Question: I need to add controls programmatically to a custom control and position them in a certain layout. I thought it would be easy enough create a replica at design time inside a panel and then use the generated code to build them in another panel at runtime.
The dimensions such as widths, height & size are not working as expected between runtime vs design time. Why is this?
Eg below has 2 design time panels. The panel on the left contains design time controls and the one on the right runtime controls.
'this.dateTimePicker1.Size = new System.Drawing.Size(219, 26);' sets the width = 219
However, at runtime 'dtp2.Size = new System.Drawing.Size(219, 26);' is too long and I have to use 'dtp1.Width = 150;' instead. Why 150 and not 219?

RunTime Control Code:
'''
private void BuildControls()
{
//
// dateTimePicker1
//
DateTimePicker dtp1 = new DateTimePicker();
dtp1.Location = new System.Drawing.Point(21, 35);
dtp1.Name = "dateTimePicker1";
//dtp1.Size = new System.Drawing.Size(219, 26);
dtp1.Width = 150; //Not 219 as expected?
dtp1.TabIndex = 1;
panel2.Controls.Add(dtp1);
// dateTimePicker2
//
DateTimePicker dtp2 = new DateTimePicker();
dtp2.Location = new System.Drawing.Point(21, 108);
dtp2.Name = "dateTimePicker2";
dtp2.Size = new System.Drawing.Size(219, 26); //Copying design time is too wide
//dtp1.Width = 150;
dtp2.TabIndex = 2;
panel2.Controls.Add(dtp2);
}
'''
DesignTime Control Code:
'''
private void InitializeComponent()
{
this.panel1 = new System.Windows.Forms.Panel();
this.label1 = new System.Windows.Forms.Label();
this.dateTimePicker1 = new System.Windows.Forms.DateTimePicker();
this.dateTimePicker2 = new System.Windows.Forms.DateTimePicker();
this.label2 = new System.Windows.Forms.Label();
this.panel2 = new System.Windows.Forms.Panel();
this.panel1.SuspendLayout();
this.SuspendLayout();
//
// panel1
//
this.panel1.Controls.Add(this.dateTimePicker2);
this.panel1.Controls.Add(this.label2);
this.panel1.Controls.Add(this.dateTimePicker1);
this.panel1.Controls.Add(this.label1);
this.panel1.Location = new System.Drawing.Point(26, 36);
this.panel1.Name = "panel1";
this.panel1.Size = new System.Drawing.Size(288, 514);
this.panel1.TabIndex = 0;
//
// label1
//
this.label1.AutoSize = true;
this.label1.Location = new System.Drawing.Point(17, 21);
this.label1.Name = "label1";
this.label1.Size = new System.Drawing.Size(87, 20);
this.label1.TabIndex = 0;
this.label1.Text = "Start Date:";
//
// dateTimePicker1
//
this.dateTimePicker1.Location = new System.Drawing.Point(21, 44);
this.dateTimePicker1.Name = "dateTimePicker1";
this.dateTimePicker1.Size = new System.Drawing.Size(219, 26);
this.dateTimePicker1.TabIndex = 1;
//
// dateTimePicker2
//
this.dateTimePicker2.Location = new System.Drawing.Point(21, 108);
this.dateTimePicker2.Name = "dateTimePicker2";
this.dateTimePicker2.Size = new System.Drawing.Size(219, 26);
this.dateTimePicker2.TabIndex = 3;
//
// label2
//
this.label2.AutoSize = true;
this.label2.Location = new System.Drawing.Point(17, 85);
this.label2.Name = "label2";
this.label2.Size = new System.Drawing.Size(81, 20);
this.label2.TabIndex = 2;
this.label2.Text = "End Date:";
//
// panel2
//
this.panel2.Location = new System.Drawing.Point(450, 260);
this.panel2.Name = "panel2";
this.panel2.Size = new System.Drawing.Size(288, 290);
this.panel2.TabIndex = 1;
//
// Form1
//
this.AutoScaleDimensions = new System.Drawing.SizeF(9F, 20F);
this.AutoScaleMode = System.Windows.Forms.AutoScaleMode.Font;
this.ClientSize = new System.Drawing.Size(850, 710);
this.Controls.Add(this.panel2);
this.Controls.Add(this.panel1);
this.Name = "Form1";
this.Text = "Form1";
this.panel1.ResumeLayout(false);
this.panel1.PerformLayout();
this.ResumeLayout(false);
}
'''
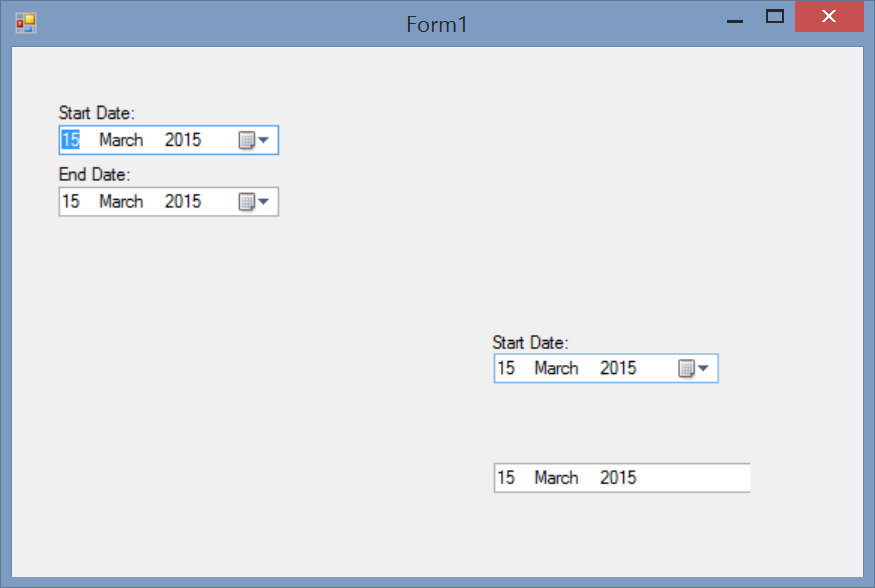
Answer: Your problem is with <URL>.
This code:
'this.dateTimePicker1.Size = new System.Drawing.Size(219, 26);'
May not imply that 'this.dateTimePicker1.Size' is really 219 x 26. Why? Because of this line here, from .designer.cs:
'this.AutoScaleDimensions = new System.Drawing.SizeF(9F, 20F);'
After that line an in-memory scaling is performed. This scaling is executed on all child controls right after this line:
'this.groupBox1.PerformLayout();'
After that, 'this.dateTimePicker1.Size' will change to something closer to 150 in width. You may also notice that designer code does not match what's displayed in the properties pane when control is selected.
Add something to the form to cause a change in the designer file and save it. This will at cause .designer.cs code to match the screen DPI and you won't see any inconsistencies any more. It seems that your DPI setting is higher than the one used when creating the form - if this is accidental, correct your Windows DPI setting to 96 or 100%.
Once your form designer matches your screen DPI, you will see that all the size and location properties have been changed and that there is a new value set on 'AutoScaleDimensions', write down this value because this is the dimension that matches your screen DPI.
Now, whenever you want your controls' locations and sizes to respect the screen DPI you have to place your control logic in something like this:
'''
// Your referential DPI setting (96DPI in this case)
this.AutoScaleDimensions = new SizeF(6F, 13F);
// TODO: Place your code here
// Setting of your users
this.AutoScaleDimensions = this.CurrentAutoscaleDimensions;
'''
This would cause whatever controls placed in between to be scaled to whatever DPI is currently on the screen.
Note that '6F, 13F' are values most people have for 96 DPI setting (default 100% zoom in Windows). This is why I asked to write down your value so you can use that instead.
If you still don't find this obnoxious you can also read up this question which has extra info: <URL>.
I forgot to mention something - if you work in a team with source control software, take extra care because whenever you save something in designer it's going to alter every 'Size' and 'Location' to match your own setting (as explained above). This shouldn't cause problems but you should be always aware of this.